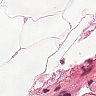
Metastatic tissue present: no